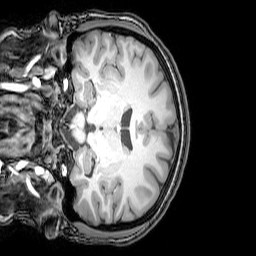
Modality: T1w
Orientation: coronal
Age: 22
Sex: female
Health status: healthy
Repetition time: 0.081 s
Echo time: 0.037 s